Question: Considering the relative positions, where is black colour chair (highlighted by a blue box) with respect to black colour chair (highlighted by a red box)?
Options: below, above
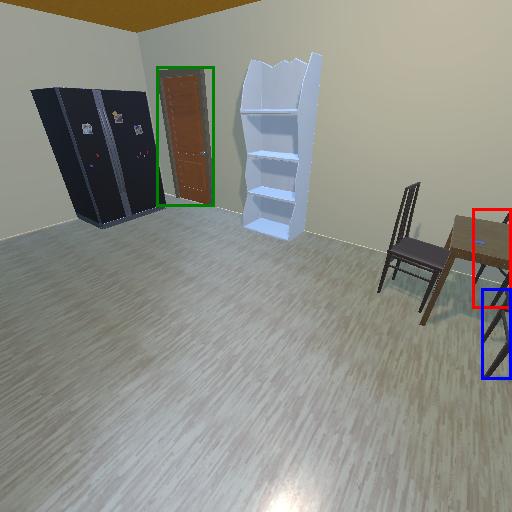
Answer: below